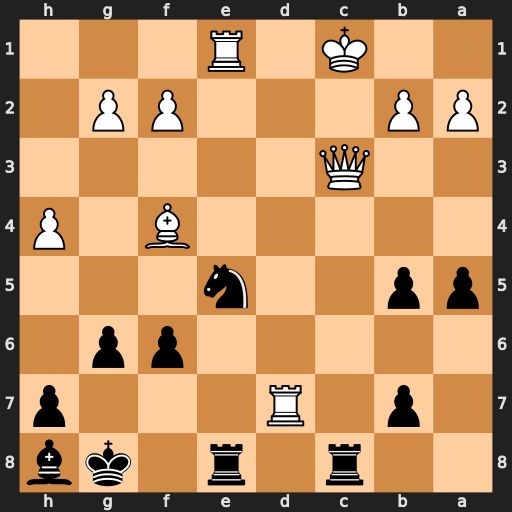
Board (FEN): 2r1r1kb/1p1R3p/5pp1/pp2n3/5B1P/2Q5/PP3PP1/2K1R3
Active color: b
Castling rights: -
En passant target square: -
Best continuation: b4 Qc7 Rxc7+ Rxc7 Nd3+